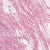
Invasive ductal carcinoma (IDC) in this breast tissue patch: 0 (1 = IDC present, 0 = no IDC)